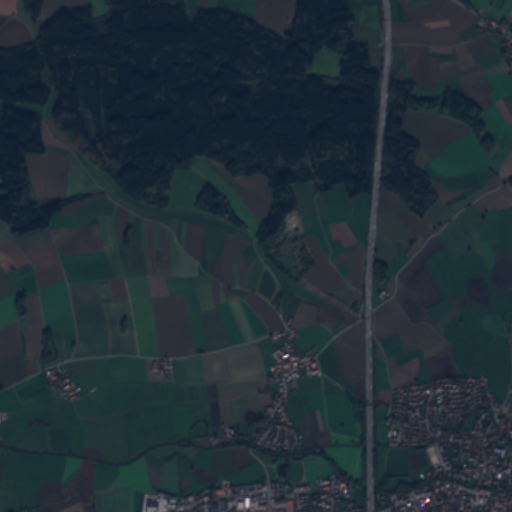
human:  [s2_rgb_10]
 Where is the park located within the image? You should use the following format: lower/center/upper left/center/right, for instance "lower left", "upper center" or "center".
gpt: The park is located in the lower center of the image.
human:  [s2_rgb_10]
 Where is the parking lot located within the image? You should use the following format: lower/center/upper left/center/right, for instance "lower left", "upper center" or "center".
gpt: The parking lot is located in the lower right of the image.
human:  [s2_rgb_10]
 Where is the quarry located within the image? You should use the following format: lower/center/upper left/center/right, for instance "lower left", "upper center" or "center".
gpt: The quarry is located in the center of the image.
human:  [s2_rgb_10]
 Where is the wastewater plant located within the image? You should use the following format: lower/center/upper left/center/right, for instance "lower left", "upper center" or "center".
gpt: The wastewater plant is located in the lower left of the image.
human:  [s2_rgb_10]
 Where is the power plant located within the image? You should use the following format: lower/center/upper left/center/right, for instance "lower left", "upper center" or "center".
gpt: There is no power plant in the image.